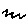
Label: zigzag